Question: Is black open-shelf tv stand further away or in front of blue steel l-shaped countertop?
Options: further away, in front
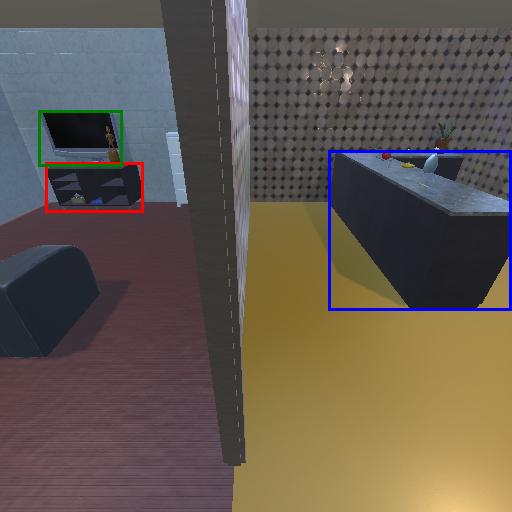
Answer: further away